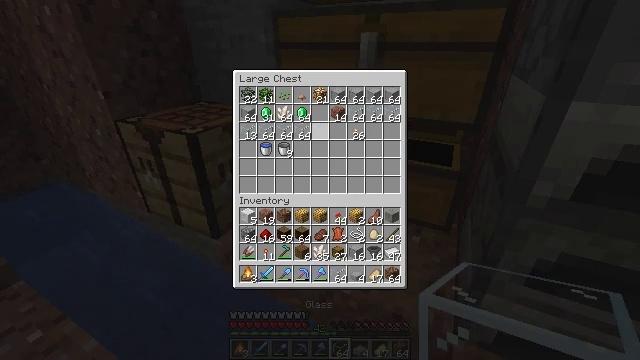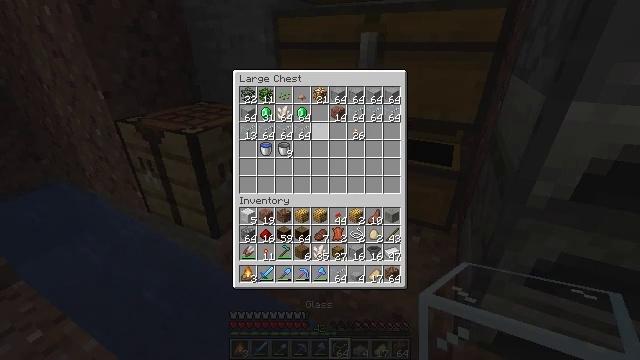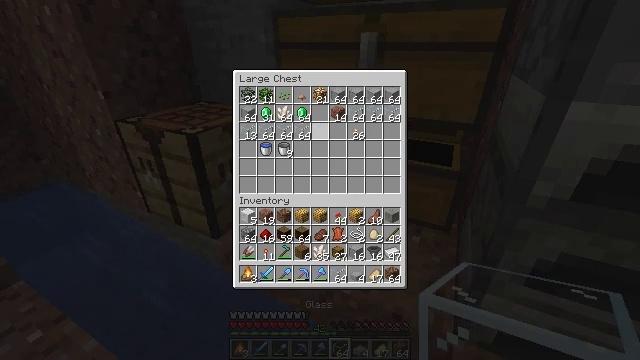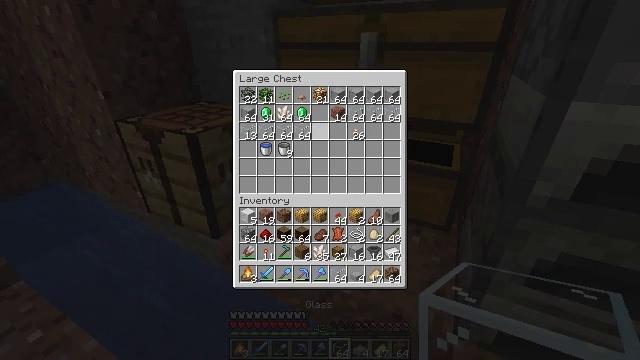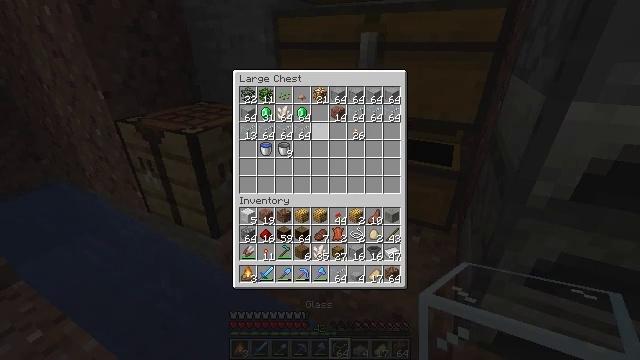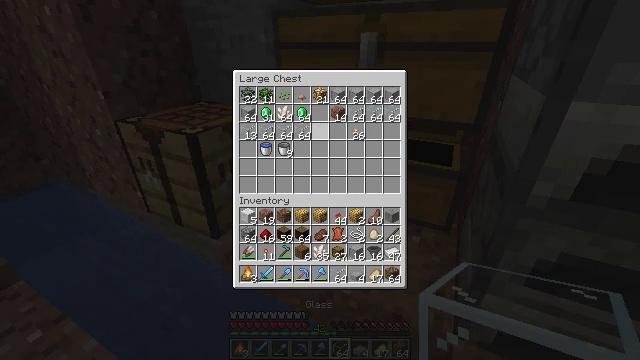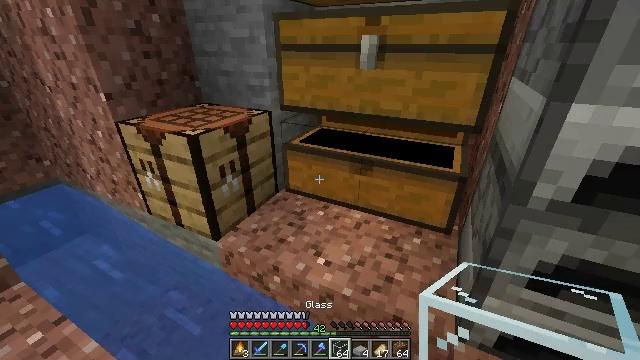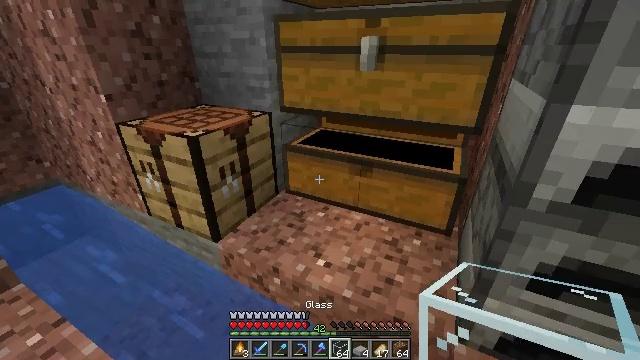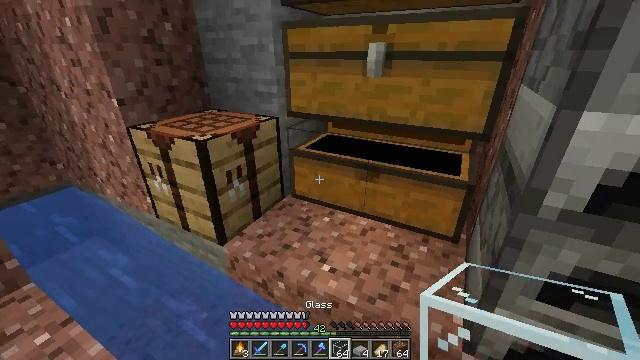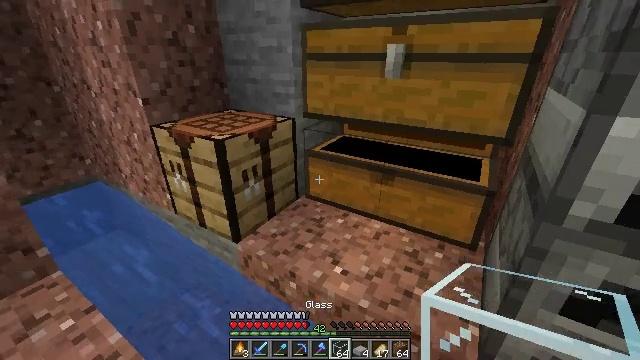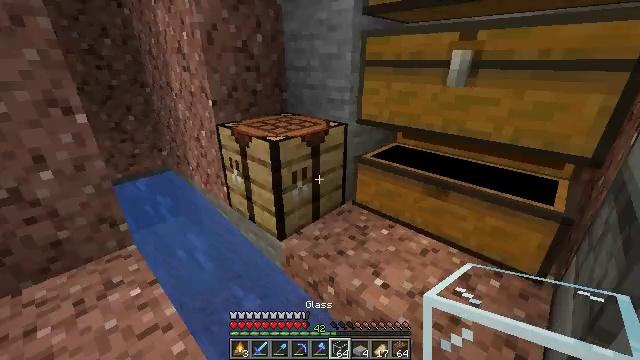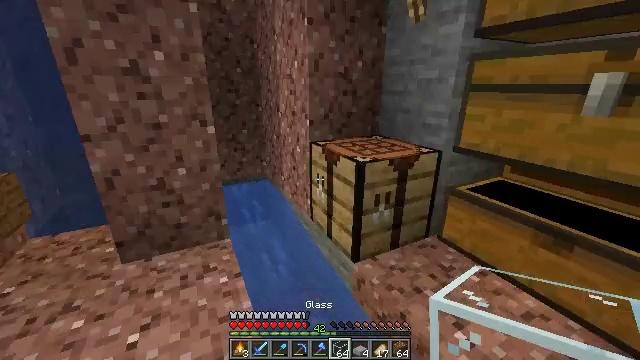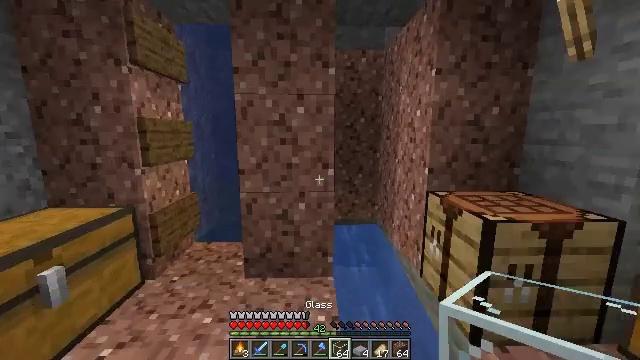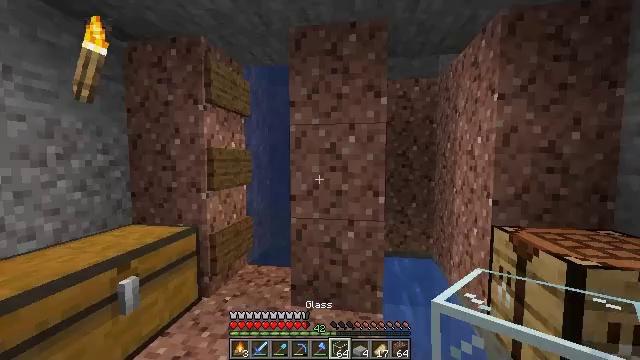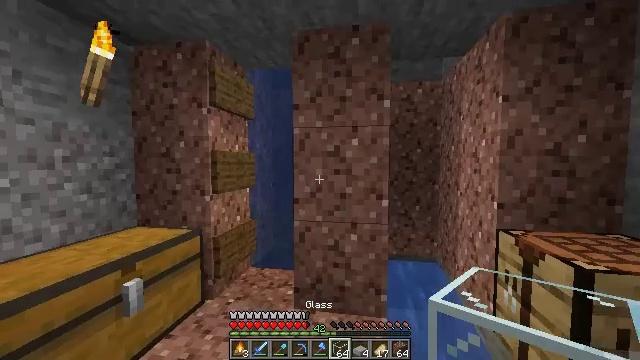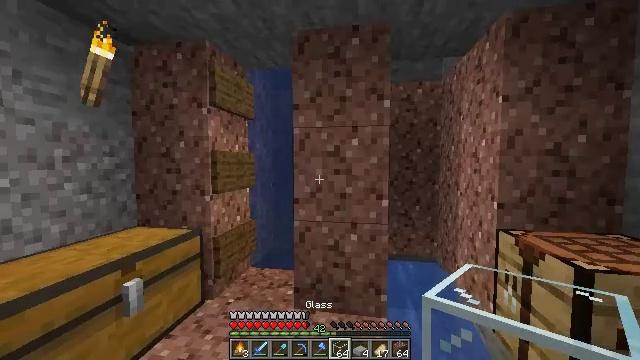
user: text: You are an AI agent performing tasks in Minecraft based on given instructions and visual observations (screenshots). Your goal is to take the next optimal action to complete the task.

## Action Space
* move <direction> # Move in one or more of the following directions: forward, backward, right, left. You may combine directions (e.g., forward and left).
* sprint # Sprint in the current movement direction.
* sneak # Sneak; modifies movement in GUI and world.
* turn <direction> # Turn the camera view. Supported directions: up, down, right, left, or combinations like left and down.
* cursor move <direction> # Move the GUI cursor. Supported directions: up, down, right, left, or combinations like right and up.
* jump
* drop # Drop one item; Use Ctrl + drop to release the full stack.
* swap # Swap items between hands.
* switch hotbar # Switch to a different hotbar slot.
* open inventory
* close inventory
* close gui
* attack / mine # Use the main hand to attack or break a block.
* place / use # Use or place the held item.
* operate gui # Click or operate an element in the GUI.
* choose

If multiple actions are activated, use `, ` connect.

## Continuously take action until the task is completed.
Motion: motion action
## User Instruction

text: Use the crafting table to craft a spruce door.
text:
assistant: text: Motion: no_op
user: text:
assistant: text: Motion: no_op
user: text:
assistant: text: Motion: no_op
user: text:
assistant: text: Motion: no_op
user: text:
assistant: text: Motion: no_op
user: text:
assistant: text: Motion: no_op
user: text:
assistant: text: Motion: close gui
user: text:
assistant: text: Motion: turn left and up
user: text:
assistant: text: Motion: turn left
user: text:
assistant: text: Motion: turn left and up
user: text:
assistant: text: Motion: turn left and up
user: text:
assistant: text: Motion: turn left and up
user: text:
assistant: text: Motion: turn left and up
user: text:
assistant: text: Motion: no_op
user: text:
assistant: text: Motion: no_op
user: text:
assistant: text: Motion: no_op
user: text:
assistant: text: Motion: no_op
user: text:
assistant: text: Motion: turn left
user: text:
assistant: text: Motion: turn left
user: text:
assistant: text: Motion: no_op
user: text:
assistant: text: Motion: move forward and move left
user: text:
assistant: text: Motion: move forward and move left
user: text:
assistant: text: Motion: move forward and move left
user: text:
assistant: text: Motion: move forward and move left, turn right and down
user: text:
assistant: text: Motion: move forward and move left, turn right and down
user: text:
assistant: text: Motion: move forward, turn right and down
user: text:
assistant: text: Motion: move forward
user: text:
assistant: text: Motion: move forward
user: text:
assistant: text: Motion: move forward
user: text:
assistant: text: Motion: move forward